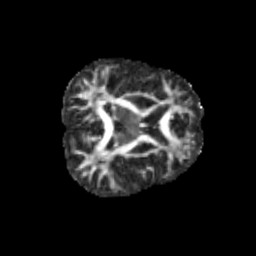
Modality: FA
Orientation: axial
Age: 12
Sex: female
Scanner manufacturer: siemens
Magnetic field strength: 3 T
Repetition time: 3.8 s
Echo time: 0.07 s